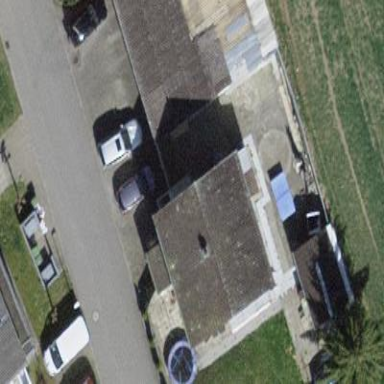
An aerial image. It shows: House with tile roof.